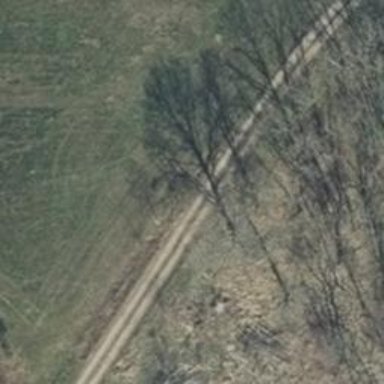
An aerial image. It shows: Track with compacted grade2 surface.